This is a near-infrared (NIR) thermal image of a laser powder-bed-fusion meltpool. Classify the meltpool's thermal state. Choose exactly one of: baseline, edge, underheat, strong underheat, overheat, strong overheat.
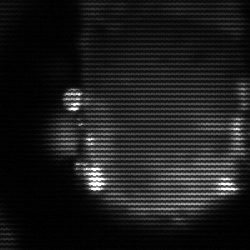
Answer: baseline